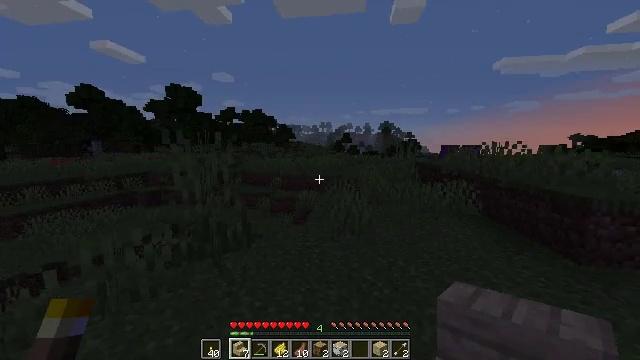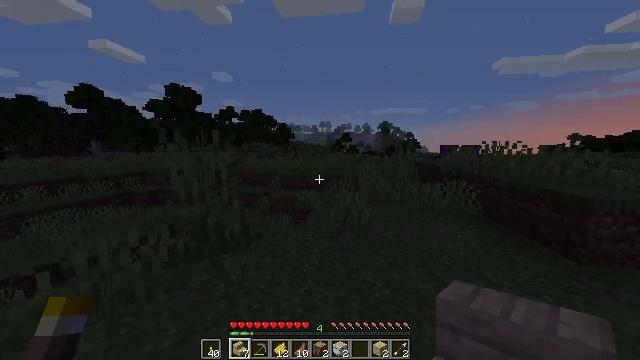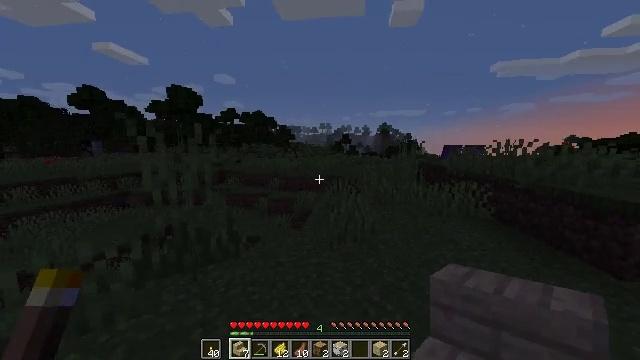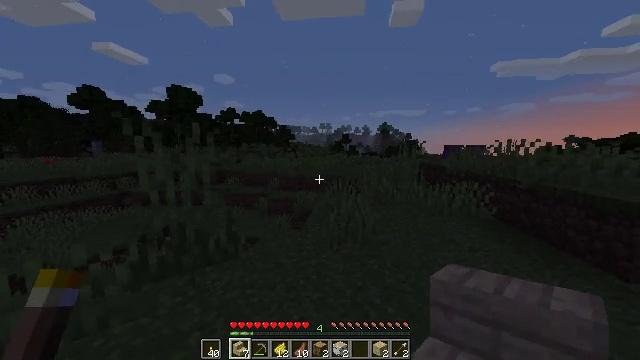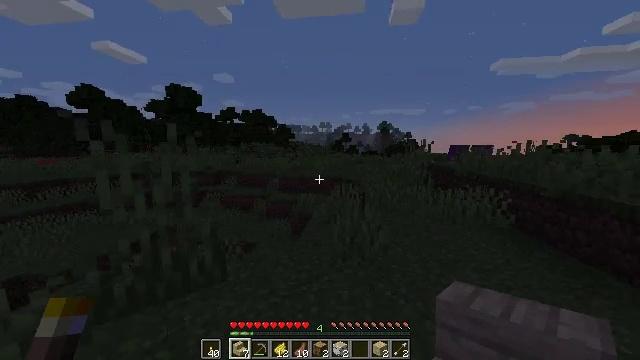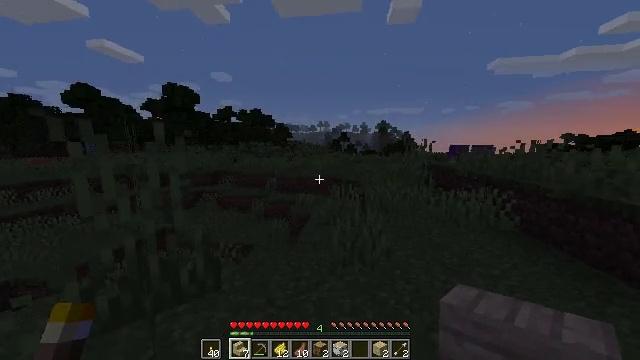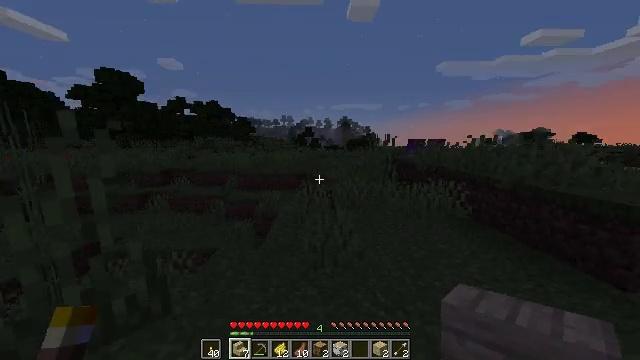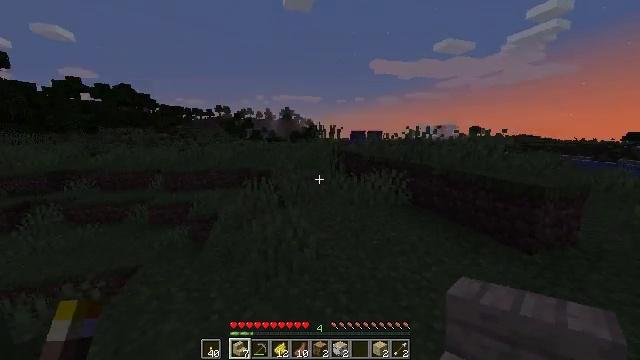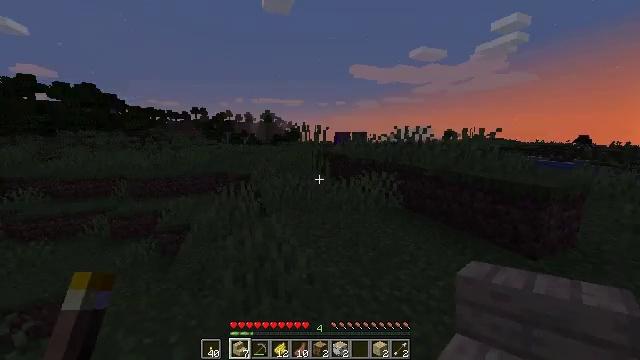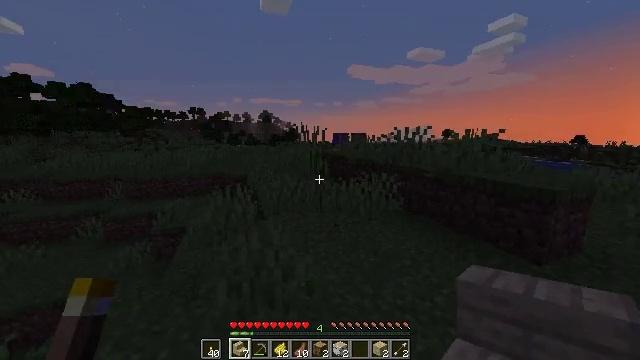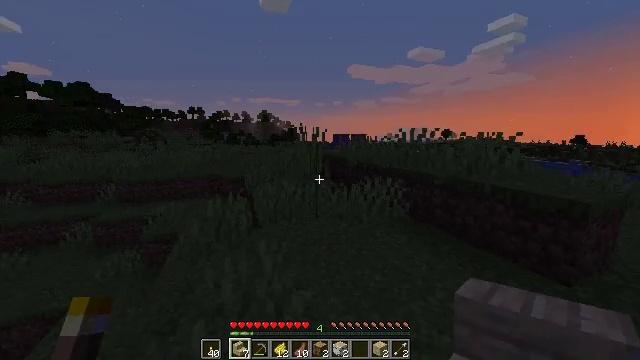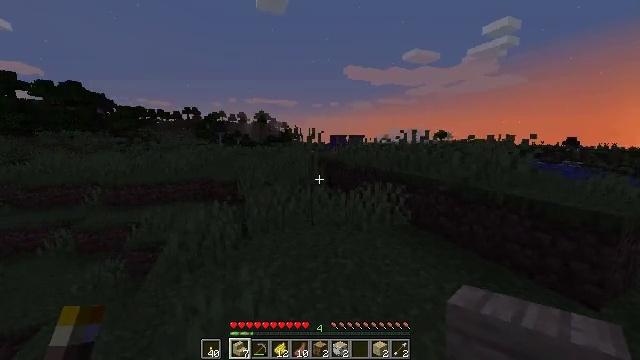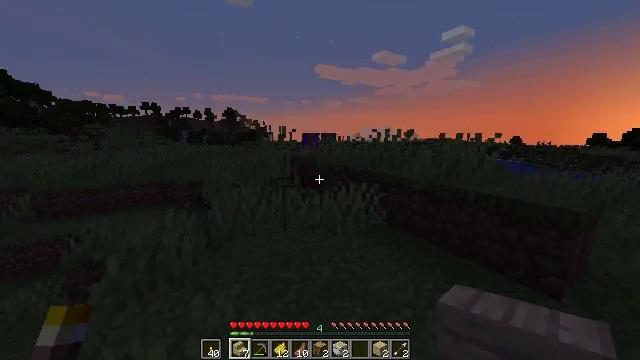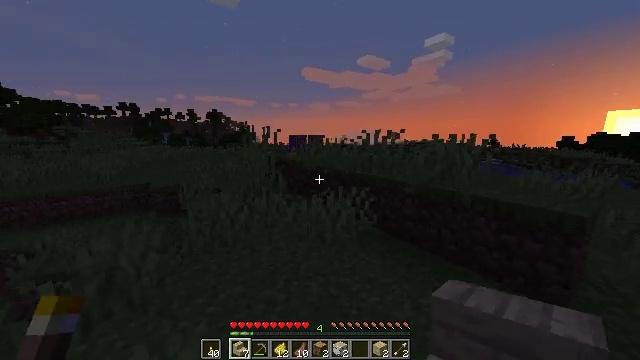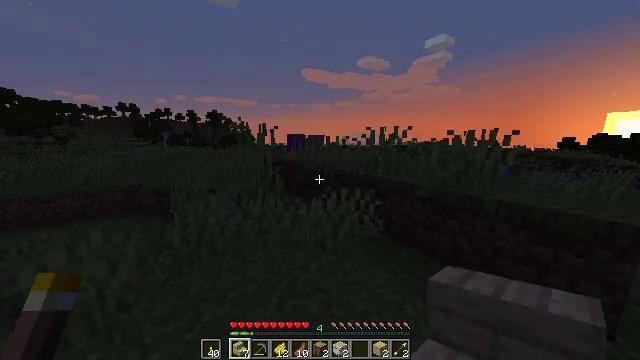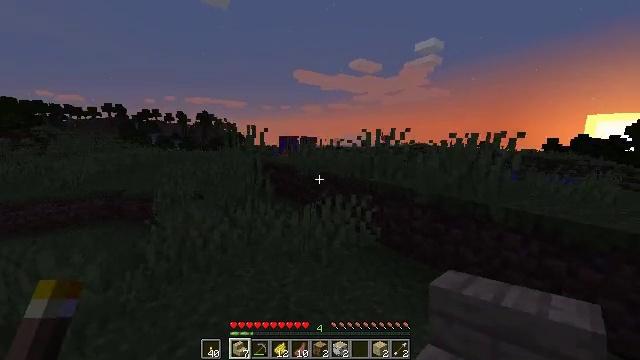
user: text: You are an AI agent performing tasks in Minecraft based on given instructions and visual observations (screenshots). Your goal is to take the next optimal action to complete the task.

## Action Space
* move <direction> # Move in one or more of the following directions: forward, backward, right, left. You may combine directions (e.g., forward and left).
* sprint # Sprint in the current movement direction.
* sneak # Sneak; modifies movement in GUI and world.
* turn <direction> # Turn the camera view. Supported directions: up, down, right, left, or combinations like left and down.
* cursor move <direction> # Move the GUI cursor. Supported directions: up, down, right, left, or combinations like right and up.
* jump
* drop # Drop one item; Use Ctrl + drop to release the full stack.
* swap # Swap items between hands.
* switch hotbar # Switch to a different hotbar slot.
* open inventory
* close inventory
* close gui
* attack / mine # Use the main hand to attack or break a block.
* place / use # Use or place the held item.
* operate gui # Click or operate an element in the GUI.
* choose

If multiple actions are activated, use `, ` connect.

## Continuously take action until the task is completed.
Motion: motion action
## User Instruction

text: Remove the birch stairs.
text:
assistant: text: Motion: move forward
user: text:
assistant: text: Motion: move forward
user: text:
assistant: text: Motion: move forward
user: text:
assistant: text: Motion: move forward
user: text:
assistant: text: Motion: move forward
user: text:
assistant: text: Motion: move forward, turn right and down
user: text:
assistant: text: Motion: move forward, turn right and down
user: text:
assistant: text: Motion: move forward, turn right
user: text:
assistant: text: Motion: move forward
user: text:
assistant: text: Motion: move forward
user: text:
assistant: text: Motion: move forward
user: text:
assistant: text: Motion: move forward, turn right
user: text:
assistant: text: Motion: move forward, turn right
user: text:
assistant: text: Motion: move forward
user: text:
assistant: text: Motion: move forward, turn right
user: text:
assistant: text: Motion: move forward, turn right and down
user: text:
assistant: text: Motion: move forward, turn right and down
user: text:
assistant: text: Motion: move forward, turn right and down
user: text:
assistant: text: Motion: move forward, turn right and up
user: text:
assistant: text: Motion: move forward
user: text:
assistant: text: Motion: move forward
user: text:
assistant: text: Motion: move forward
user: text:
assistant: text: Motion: move forward, turn right and up
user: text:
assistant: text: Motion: move forward, turn right and up
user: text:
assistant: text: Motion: move forward, turn right and up
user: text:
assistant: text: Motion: move forward, turn left and up
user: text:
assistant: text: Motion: move forward, turn up
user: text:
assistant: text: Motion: move forward and move right
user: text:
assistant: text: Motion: move forward and move right
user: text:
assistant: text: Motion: move forward and move right